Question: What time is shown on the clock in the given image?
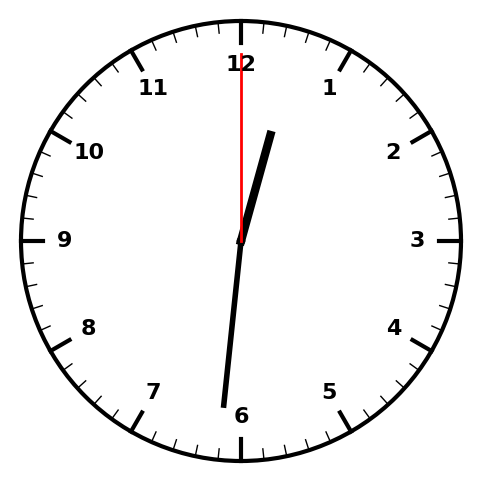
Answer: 12:31:00